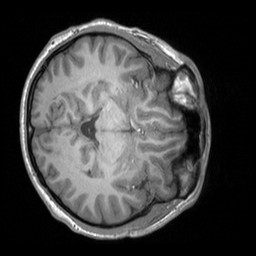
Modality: T1w
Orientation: axial
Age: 24
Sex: male